Interaction volume radius: 10 \u00c5
Interaction volume height: 25 \u00c5
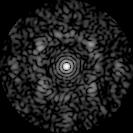
Disorder parameter: 0.7169